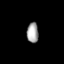
Tissue: lung
Cell type: Epithelial cells
Senescence score: 0.2339
Nuclear area (px): 234
Mean DAPI intensity: 162.047